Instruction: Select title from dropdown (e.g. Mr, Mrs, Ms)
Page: traveler
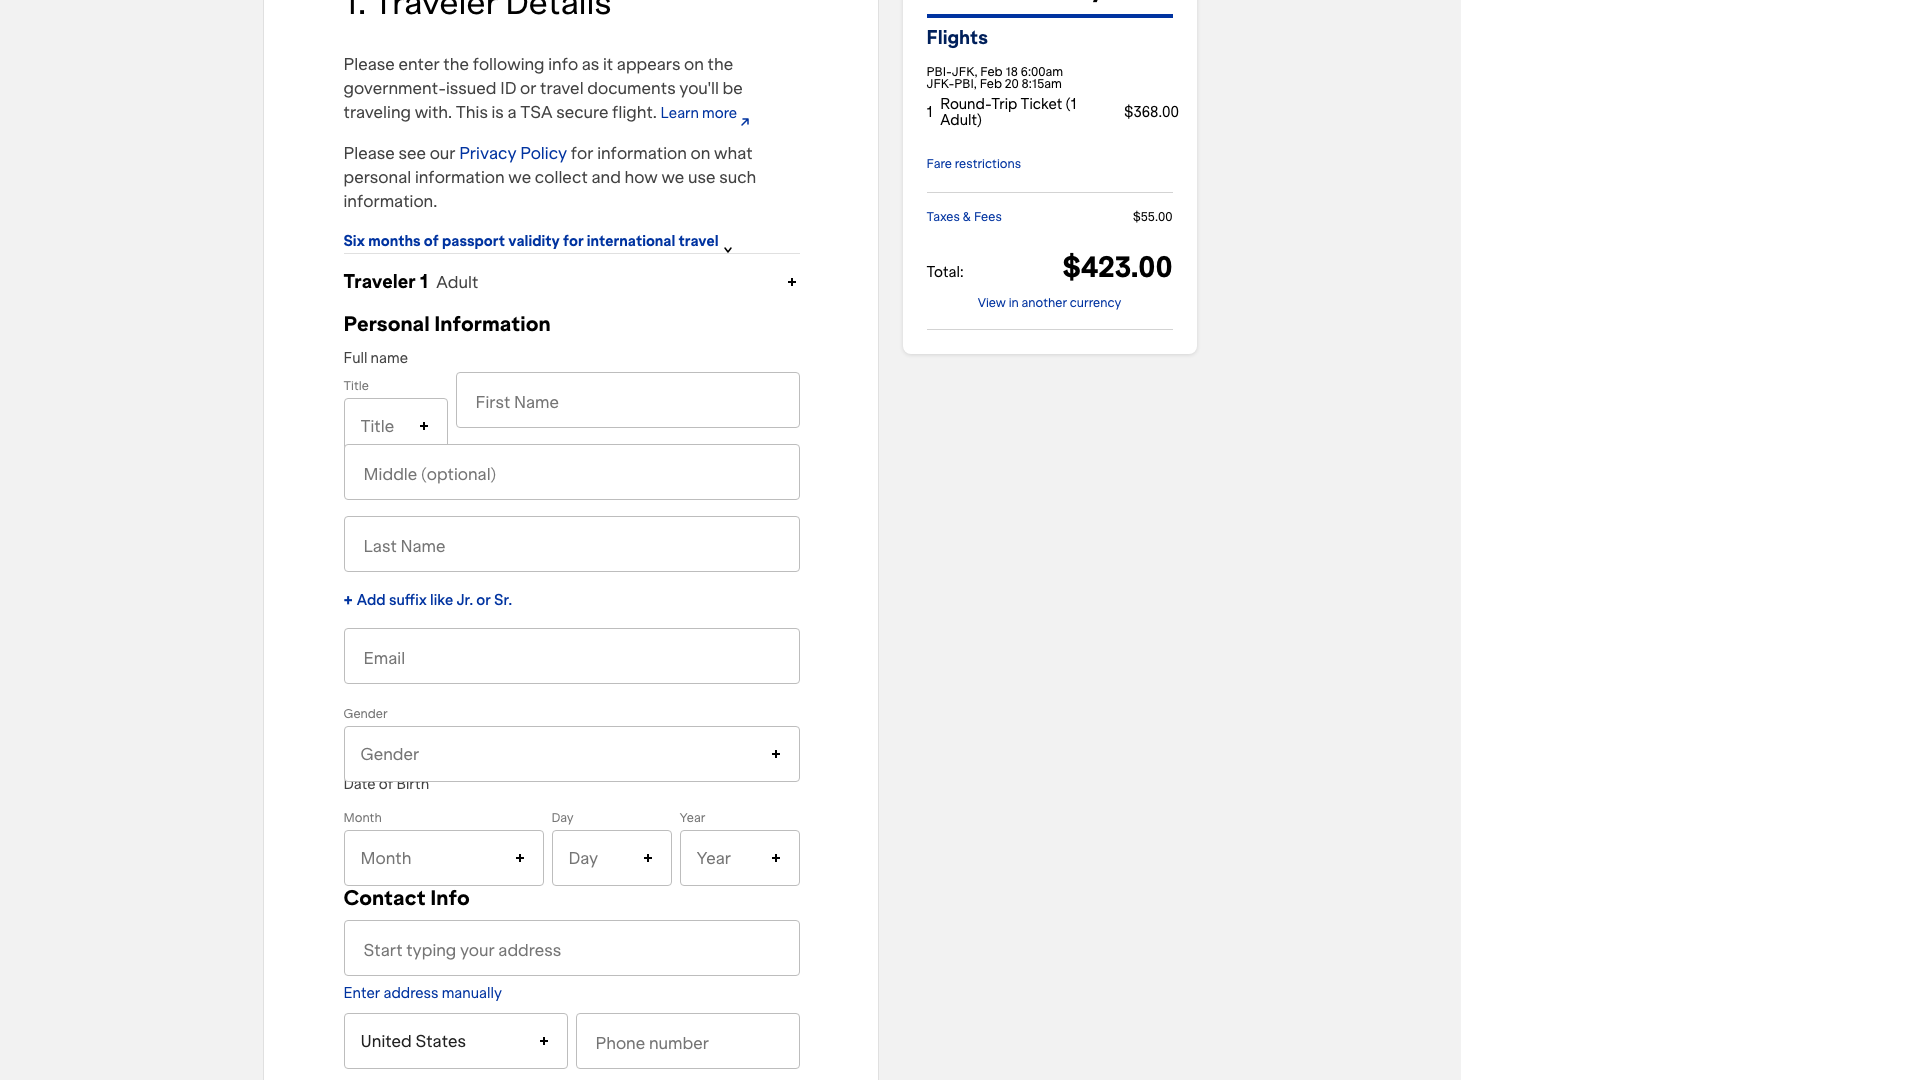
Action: click